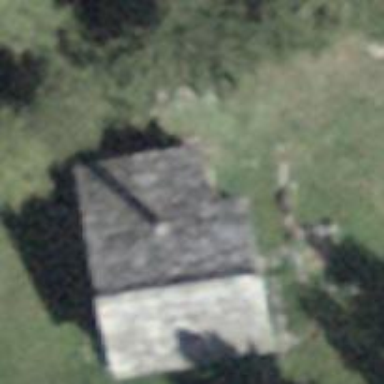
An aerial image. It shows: Simple house.